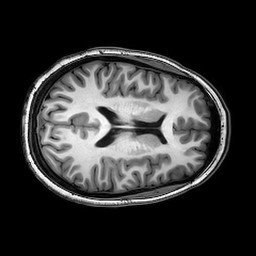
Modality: T1w
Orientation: axial
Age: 24
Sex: female
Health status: healthy
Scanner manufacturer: philips
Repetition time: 0.008138 s
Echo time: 0.00373 s